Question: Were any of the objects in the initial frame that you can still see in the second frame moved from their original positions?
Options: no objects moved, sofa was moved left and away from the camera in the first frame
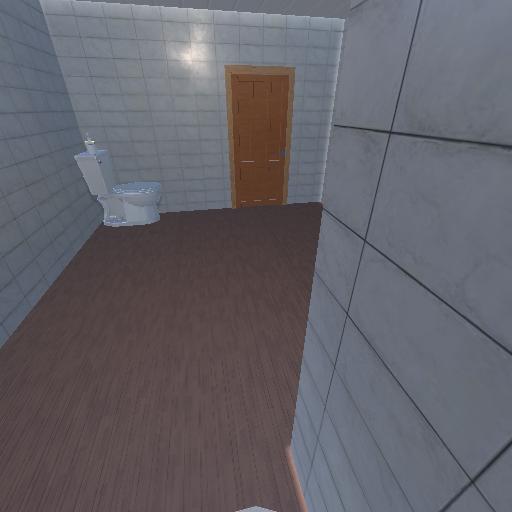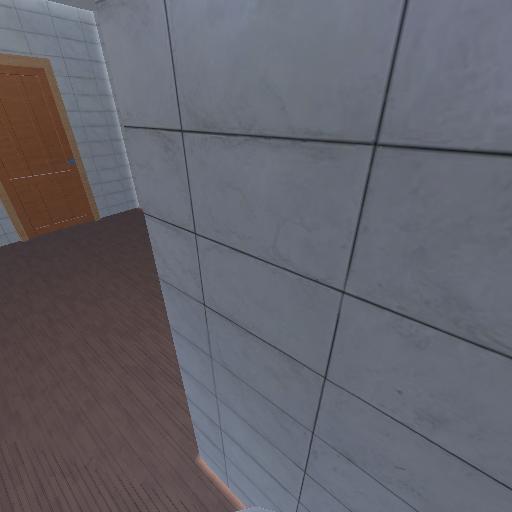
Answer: no objects moved